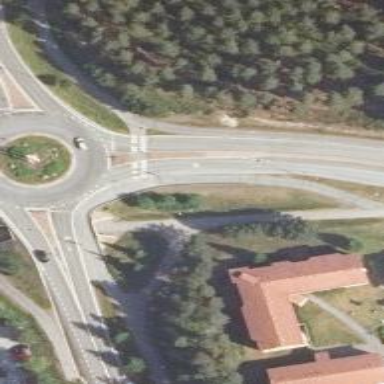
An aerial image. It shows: Marked road crossing.